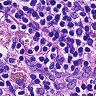
Metastatic tissue present: no